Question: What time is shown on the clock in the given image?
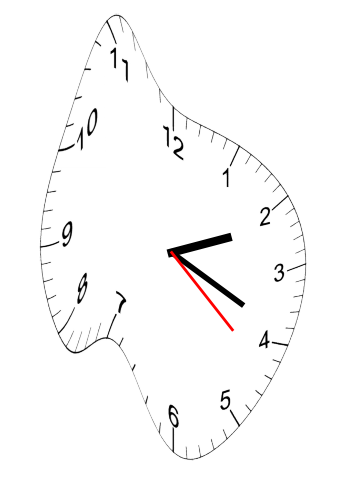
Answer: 02:19:22